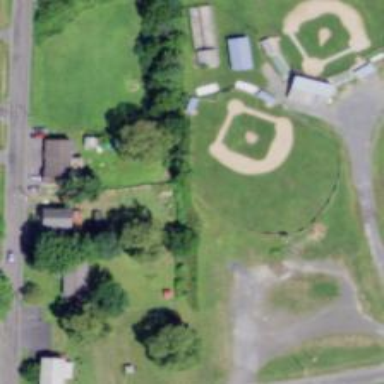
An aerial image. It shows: Baseball pitch for leisure land activities.